Question: I would like to add a tooltip to a button using <URL>.
The tooltip always appears in the middle of the screen and not close to the text as expected.
I tried to specifiy the position arguments, but had no success. I was able to position the tooltips correctly in tippy version 0.1.0.
How can I position the tooltip close to the text?
'''
library(shiny)
library(tippy)
shinyApp(
ui = fluidPage(
tippy(
element = p("Test"),
content = "Tooltip"
)
),
server = function(input, output) {}
)
'''
Result:

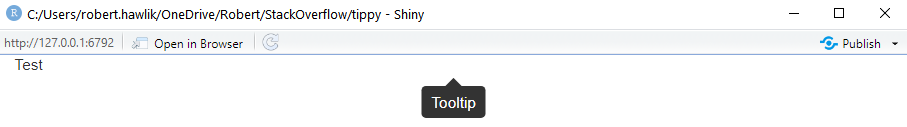
Answer: This is because your tags are displayed as 'block' in CSS. Even though the element only shows a small portion of the total width, but it is still occupying the full width of the parent node by default. This is how CSS display works. 'tippy' works on the whole occupied width, not what you see with your eyes. Use your 'p' tag for example to inspect:
<URL>
See the blue shade that takes the entire row? 'tippy' is displayed at the center of the shade.
We can change the 'display' to another to force the tooltip to be positioned around 'p', like 'inline-block':
'''
library(shiny)
library(tippy)
shinyApp(
ui = fluidPage(
tippy(
element = p(
"Test",
style = "display: inline-block"
),
content = "Tooltip"
)
),
server = function(input, output) {}
)
'''
<URL>
When you inspect, the size is what we want.
<URL>
However (there is always a however), this may mess up your UI display. e.g., we want a button in the second line, but here is what you will see
<URL>
'''
library(shiny)
library(tippy)
shinyApp(
ui = fluidPage(
tippy(
element = p(
"Test",
style = "display: inline-block"
),
content = "Tooltip"
),
tags$button("Test2")
),
server = function(input, output) {}
)
'''
To fix, you can add a wrapper outside your tooltip tag with 'block' display,
'''
shinyApp(
ui = fluidPage(
div(style = "display: block",
tippy(
element = p(
"Test",
style = "display: inline-block"
),
content = "Tooltip"
)
),
tags$button("Test2")
),
server = function(input, output) {}
)
'''
<URL>
Or I'd prefer an easier way:
'''
shinyApp(
ui = fluidPage(
p(tippy(element = tags$span("Test" ), content = "Tooltip")),
tags$button("Test2")
),
server = function(input, output) {}
)
'''
Please read more about CSS display: <URL>